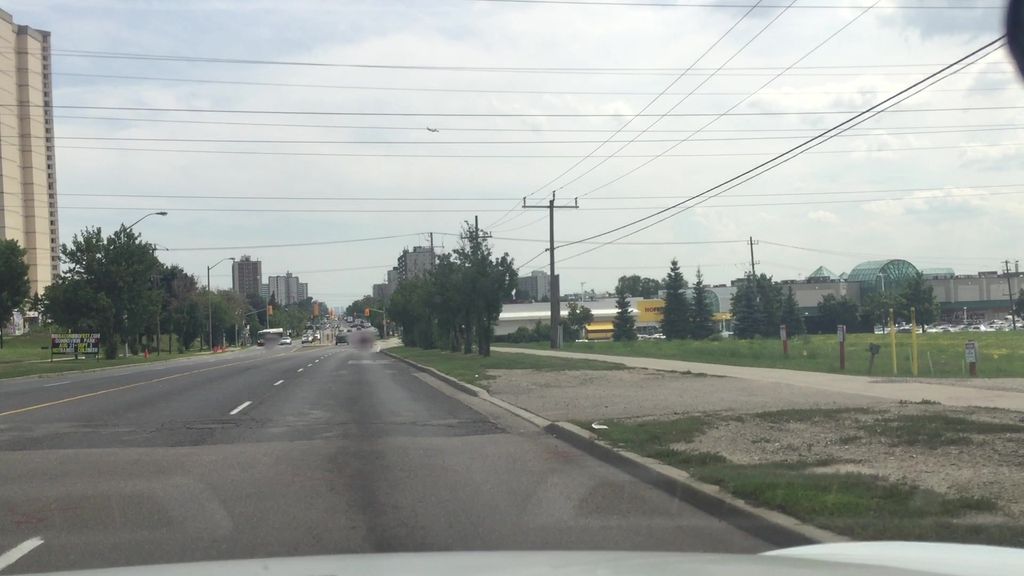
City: toronto